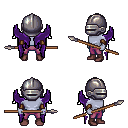
a pixel art fantasy rpg character, male body template, dark elf, purple skin, purple wings, magenta pants, white bangs hairstyle, metal helm, leather bracers, maroon shoes, spear, four views (front, back, left, right), 2x2 character sprite sheet, small pixel art, hard edges, no anti-aliasing